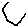
Label: hexagon